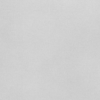
Label: dusty